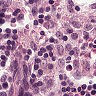
Metastatic tissue present: no